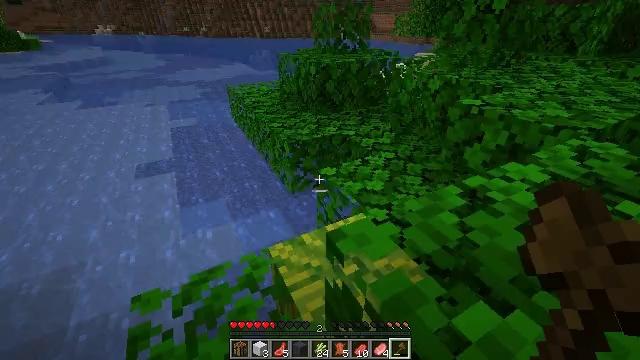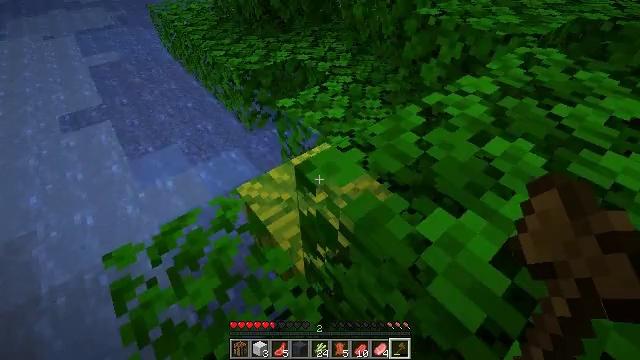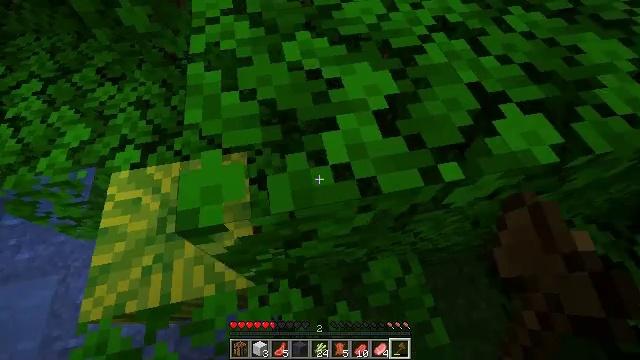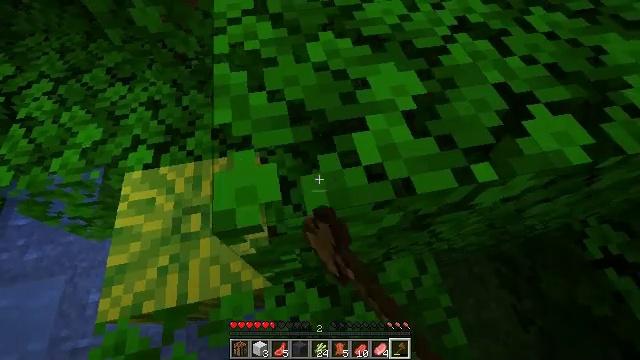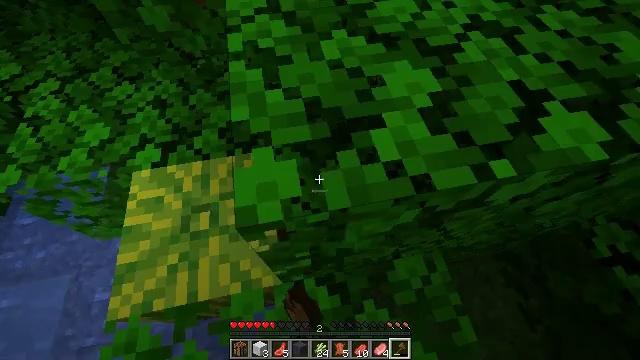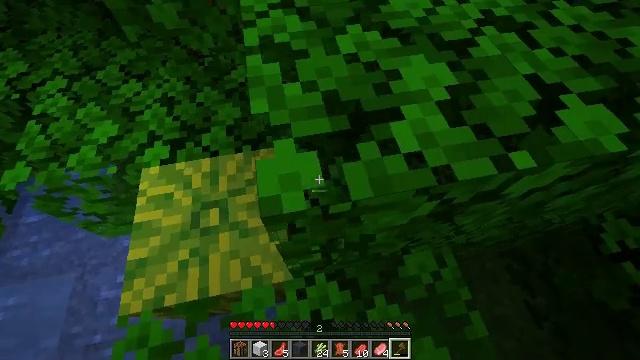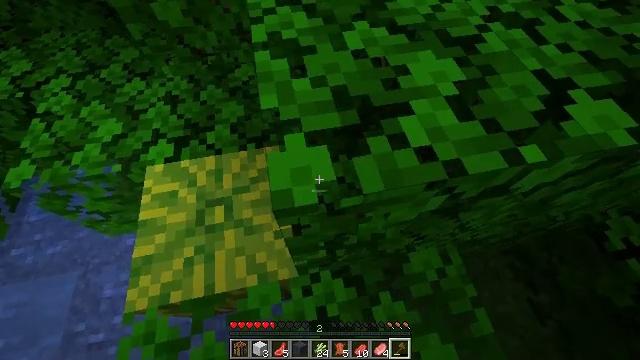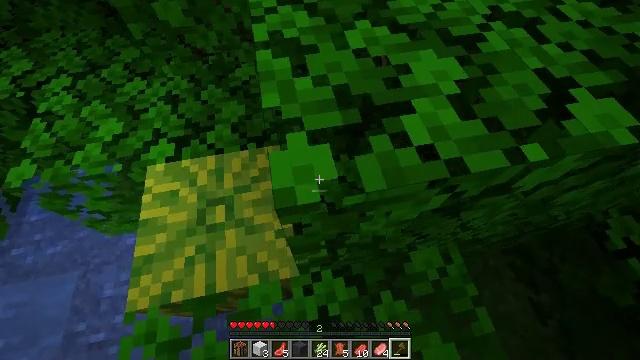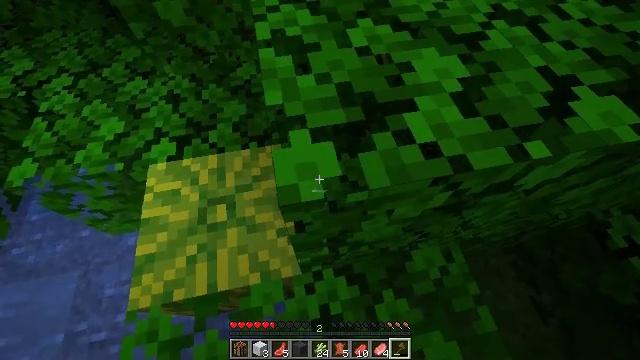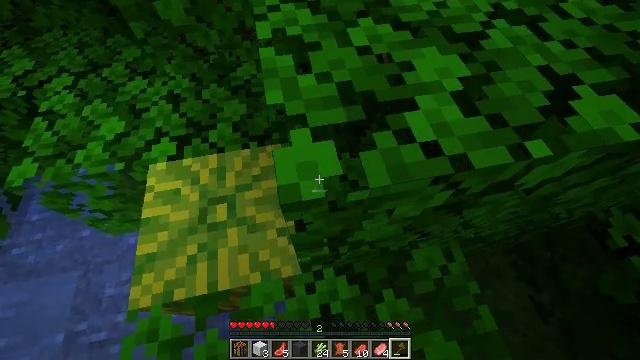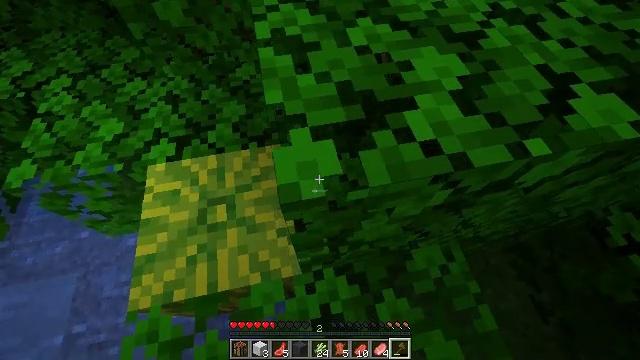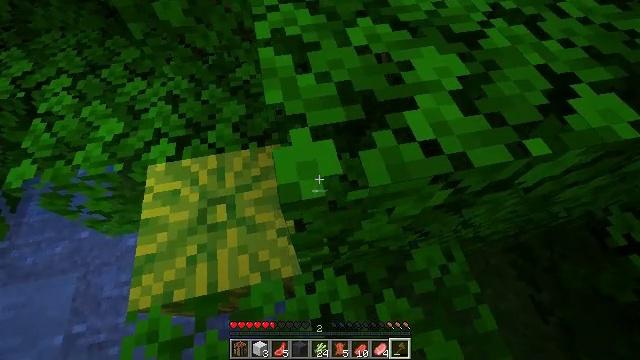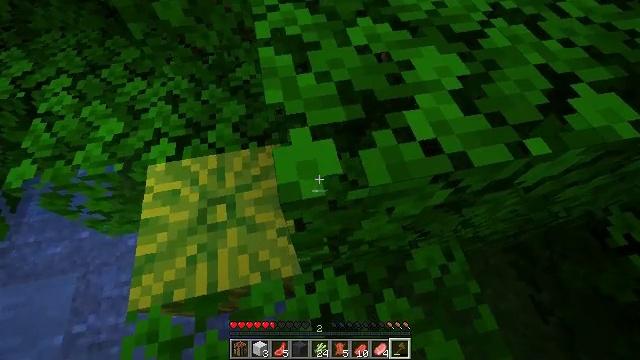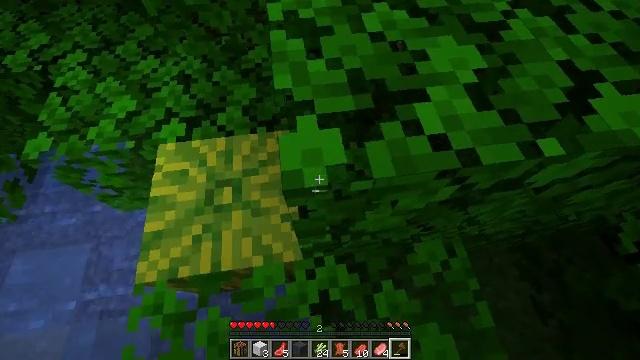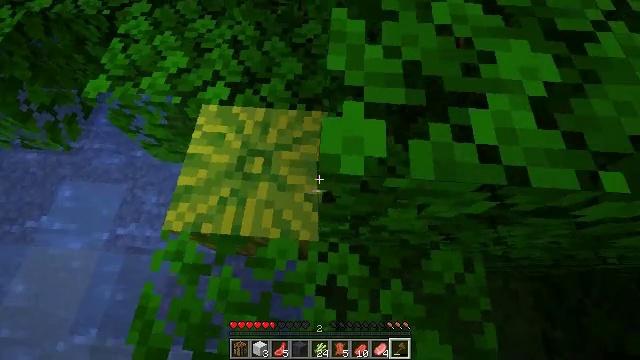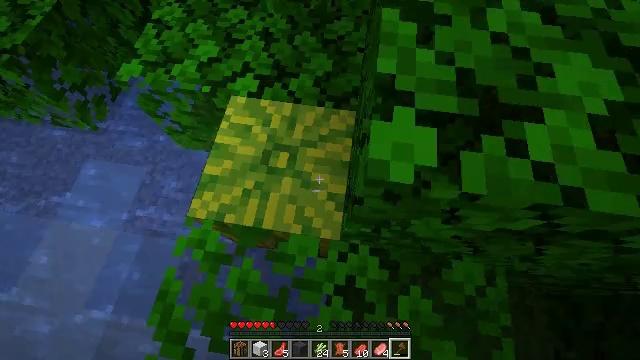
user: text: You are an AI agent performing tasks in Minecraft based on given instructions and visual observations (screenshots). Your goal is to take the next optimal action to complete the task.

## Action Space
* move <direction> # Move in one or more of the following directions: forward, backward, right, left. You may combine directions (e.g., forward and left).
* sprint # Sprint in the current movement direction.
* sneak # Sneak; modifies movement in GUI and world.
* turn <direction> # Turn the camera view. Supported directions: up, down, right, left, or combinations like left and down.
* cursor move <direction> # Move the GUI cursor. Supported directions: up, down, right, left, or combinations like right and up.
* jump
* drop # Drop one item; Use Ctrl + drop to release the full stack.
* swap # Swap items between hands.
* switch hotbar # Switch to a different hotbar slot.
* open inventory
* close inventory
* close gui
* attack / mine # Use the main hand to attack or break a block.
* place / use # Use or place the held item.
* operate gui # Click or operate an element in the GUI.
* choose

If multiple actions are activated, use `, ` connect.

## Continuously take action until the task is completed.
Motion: motion action
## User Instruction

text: Attack the melon to collect it.
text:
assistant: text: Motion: move forward and move left
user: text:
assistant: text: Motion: move forward and move left, turn right and down, attack / mine
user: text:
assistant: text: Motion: no_op
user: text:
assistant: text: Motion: no_op
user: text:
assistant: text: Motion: no_op
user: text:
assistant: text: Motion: no_op
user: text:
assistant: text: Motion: no_op
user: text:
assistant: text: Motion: no_op
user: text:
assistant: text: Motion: no_op
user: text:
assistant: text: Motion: no_op
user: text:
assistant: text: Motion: no_op
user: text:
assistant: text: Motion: no_op
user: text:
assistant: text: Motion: move forward, turn left and down
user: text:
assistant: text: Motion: move forward and move left, turn left and down
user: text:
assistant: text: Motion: move forward and move left, turn left
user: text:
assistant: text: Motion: move forward and move left, turn left
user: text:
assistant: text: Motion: move forward, turn left, attack / mine
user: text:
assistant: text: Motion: attack / mine
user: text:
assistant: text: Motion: turn right and down, attack / mine
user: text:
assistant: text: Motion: turn right, attack / mine
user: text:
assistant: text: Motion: turn right, attack / mine
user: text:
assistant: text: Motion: turn right, attack / mine
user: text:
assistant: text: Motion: turn right, attack / mine
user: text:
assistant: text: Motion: attack / mine
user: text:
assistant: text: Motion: attack / mine
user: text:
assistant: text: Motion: attack / mine
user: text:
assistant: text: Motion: attack / mine
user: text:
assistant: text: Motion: attack / mine
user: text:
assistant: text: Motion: attack / mine
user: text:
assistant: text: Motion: attack / mine